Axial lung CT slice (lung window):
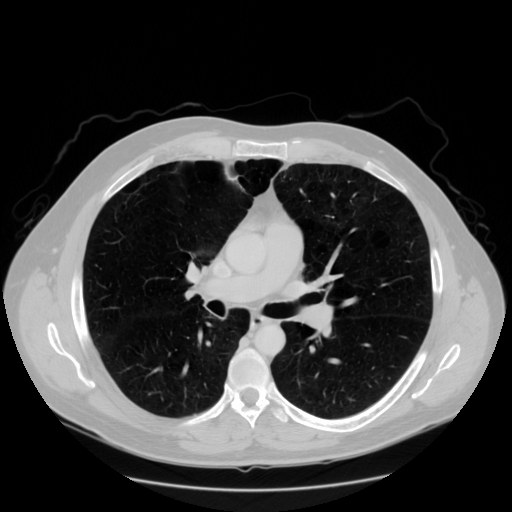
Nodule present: no